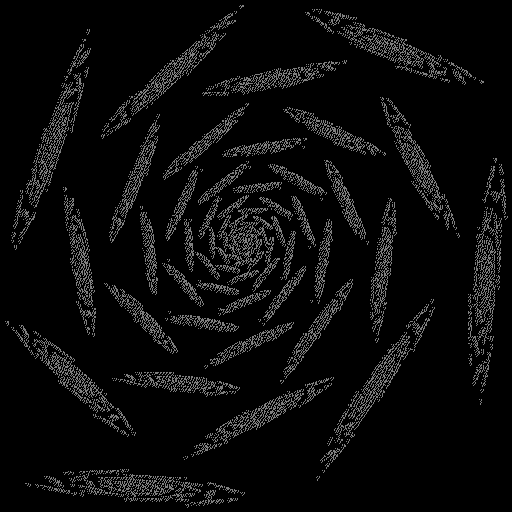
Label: rose